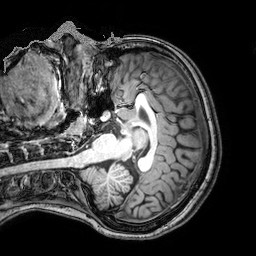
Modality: T1w
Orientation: coronal
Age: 20
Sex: female
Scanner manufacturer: philips
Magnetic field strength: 3 T
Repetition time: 8.181 s
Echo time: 3.744 s